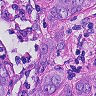
Metastatic tissue present: yes